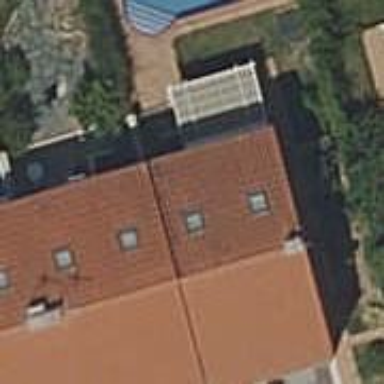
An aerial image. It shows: Terrace building with pitched roof oriented across.